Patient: sex F, age 63
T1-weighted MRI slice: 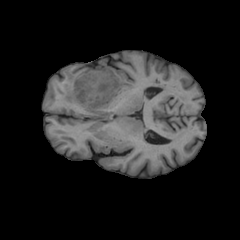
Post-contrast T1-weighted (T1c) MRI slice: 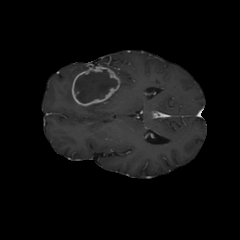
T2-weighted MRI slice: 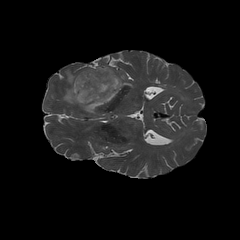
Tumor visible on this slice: yes
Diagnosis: Glioblastoma, IDH-wildtype
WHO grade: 4